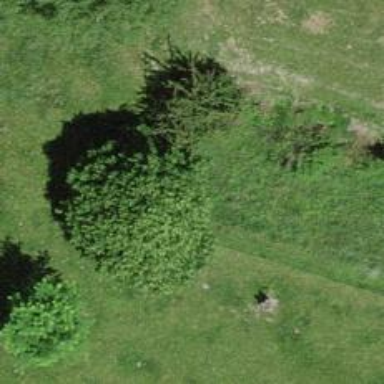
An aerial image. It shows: Deciduous tree with broadleaved leaves.